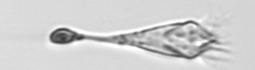
Label: Paratontonia_gracillima